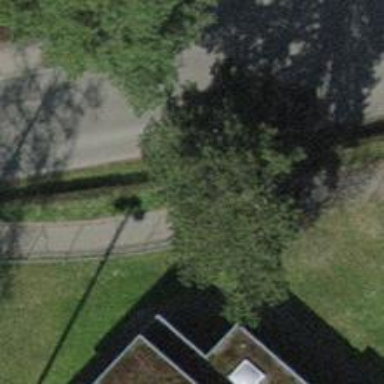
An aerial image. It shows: Urban environment with evergreen needle-leaved trees.